Question: I am trying to make a selection tool. The collision shape is drawn correctly, as you can see in form of the filled box. While the mouse is dragged, I want to draw a green rectangle. However, the box is drawn in the wrong place. What am I missing?

'''
extends Area2D
onready var shape: Shape2D = $CollisionShape2D.shape
onready var collision: CollisionShape2D = $CollisionShape2D
export (Color, RGBA) var color = Color.green
export var stroke_width: float = 1.0
export (bool) var isFilled = true
var startOfDrag: Vector2
var endOfDrag: Vector2
var width: int = 1
var height: int = 1
var isMouseDragged: bool = false
var points: PoolVector2Array
func _process(delta: float) -> void:
if isMouseDragged:
update()
func _draw():
draw_polyline(points , color, stroke_width, isFilled)
func _input(event: InputEvent) -> void:
if Input.is_action_just_pressed("left_mouse_down") and not isMouseDragged:
startOfDrag = get_global_mouse_position()
position = startOfDrag
shape.set_extents(Vector2(1, 1))
isMouseDragged = true
if Input.is_action_just_released("left_mouse_down"):
isMouseDragged = false
handleSelection()
endOfDrag = get_global_mouse_position()
width = abs(startOfDrag.x - endOfDrag.x)
height = abs(startOfDrag.y - endOfDrag.y)
change_rectangle()
func handleSelection() -> void:
shape.set_extents(Vector2(width/2, height/2))
collision.position = Vector2(width/2, height/2)
func change_rectangle() -> void:
points = []
points.append(Vector2(startOfDrag.x, startOfDrag.y))
points.append(Vector2(startOfDrag.x + width, startOfDrag.y))
points.append(Vector2(startOfDrag.x + width, startOfDrag.y + height))
points.append(Vector2(startOfDrag.x, startOfDrag.y + height))
points.append(Vector2(startOfDrag.x, startOfDrag.y))
'''
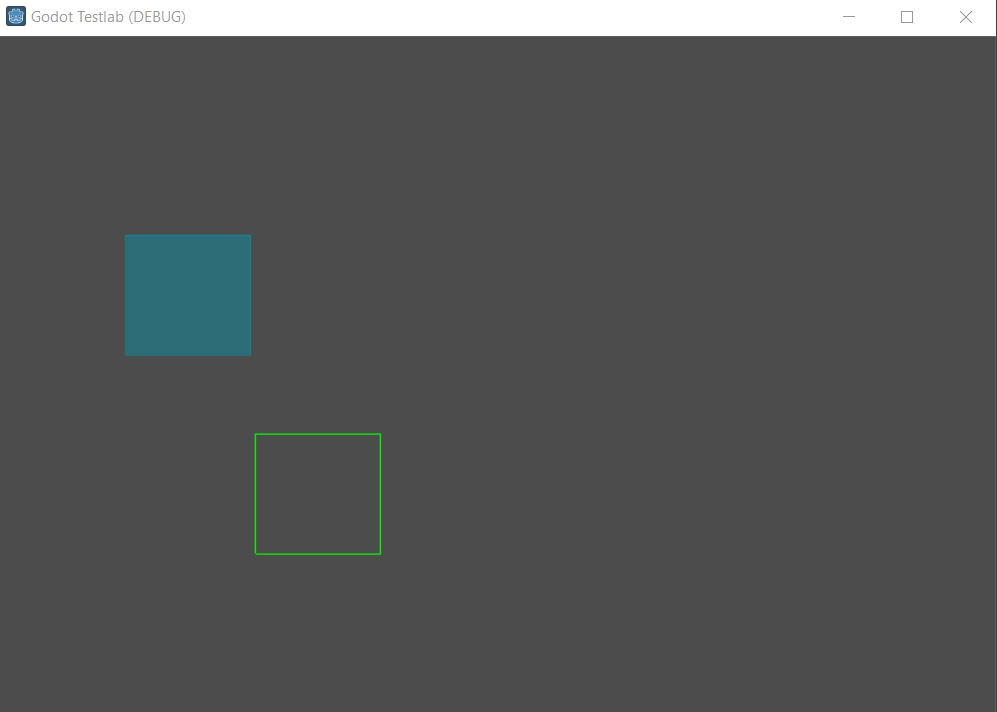
Answer: This is what I see:
'''
startOfDrag = get_global_mouse_position()
position = startOfDrag
'''
The mouse position is in global coordinates. While the position of your object is in local coordinates (you can think of it as coordinates relative to the parent).
Set the 'global_position' instead:
'''
startOfDrag = get_global_mouse_position()
global_position = startOfDrag
'''
---
By the way, the method 'to_local' converts global coordinates to local coordinates of the node on which you call it. Similarly, there is a 'to_global' method that will convert local coordinates of the node on which you call it to global coordinates.
Keep track of which vectors are in global coordinates and which are in local coordinates.
---
'width''height''to_local''CollisionShape2D'